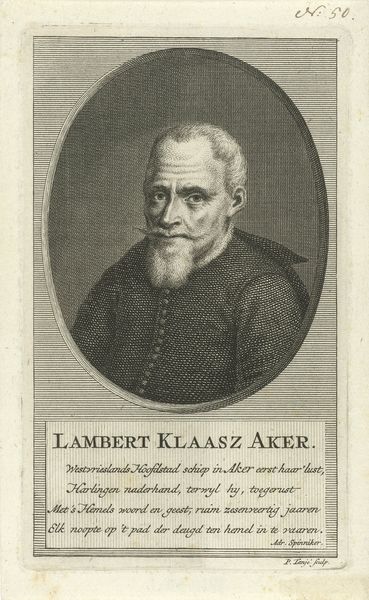
Titel: Portret van Lambert Klaasz Aker
Künstler: Pieter Tanjé
Standort: Amsterdam
Institution: Rijksmuseum
Schlagwörter: white, black, hair, portrait, seated, picture, print, man, eyes, drawing, oval, coat, wrinkles, buttons, beard, old man, jacket, letters, letter, vest, inscription, ears, pencil, gentleman, description, photograph, text, mustache, card, note, 50, medalion, cursive, program, lambert, klaasz, aker, lambert klaasz, lambert klaasz aker, dry needle